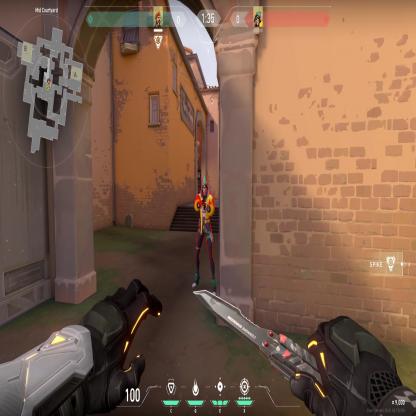
Label: enemy